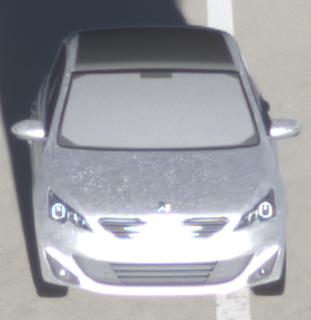
Make: Peugeot
Model: 308 VTi 82
Detailed model: 308 (II)
Model produced from: 2013/09
Model produced until: 2014/11
Doors: 5
Color: white
Road condition: dry road
Daytime: sunrise or sunset
Contrast: high contrast